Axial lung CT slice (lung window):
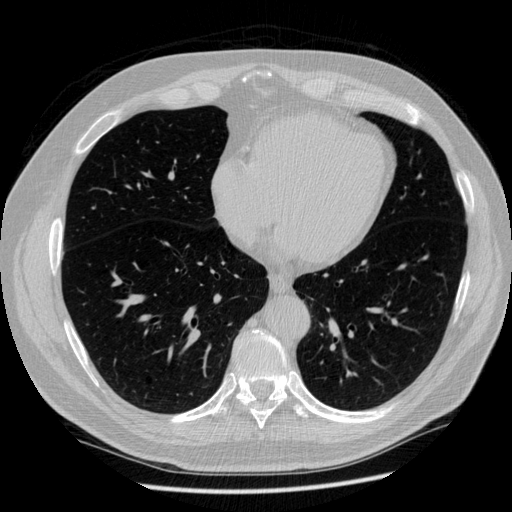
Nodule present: no